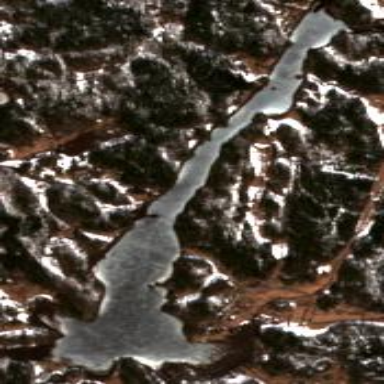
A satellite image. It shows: Serene lake.